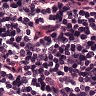
Metastatic tissue present: no